Question: Essentially, the problem that I am experiencing is that the legend overlaps the gnuplot graph that I am trying to plot as illustrated in the following diagram.

Following is the command that I am using to plot the data.
'''
> set log y
> plot "datafile1.txt" using 2:4 with lines,
"datafile1.txt" using 2:6 with lines,
"datafile2.txt" using 2:4 with lines,
"datafile2.txt" using 2:6 with lines
'''
Following is a portion of the data file 1 I am using to plot the data.
'''
Dimension: 259 Timing: 36111 seconds, 9 seconds
Dimension: 260 Timing: 37860 seconds, 9 seconds
Dimension: 261 Timing: 39477 seconds, 6 seconds
Dimension: 262 Timing: 41215 seconds, 5 seconds
Dimension: 263 Timing: 41827 seconds, 5 seconds
Dimension: 264 Timing: 42738 seconds, 11 seconds
Dimension: 265 Timing: 42972 seconds, 14 seconds
Dimension: 266 Timing: 44138 seconds, 10 seconds
Dimension: 267 Timing: 45210 seconds, 11 seconds
Dimension: 268 Timing: 46508 seconds, 9 seconds
Dimension: 269 Timing: 51120 seconds, 15 seconds
Dimension: 270 Timing: 49352 seconds, 6 seconds
Dimension: 271 Timing: 50456 seconds, 9 seconds
Dimension: 272 Timing: 52379 seconds, 16 seconds
Dimension: 273 Timing: 52354 seconds, 16 seconds
'''
Following is a portion of the data file 2 I am using to plot the data.
'''
Dimension: 269 Timing: 32507 seconds, 2 seconds
Dimension: 270 Timing: 33064 seconds, 4 seconds
Dimension: 271 Timing: 33590 seconds, 6 seconds
Dimension: 272 Timing: 33703 seconds, 3 seconds
Dimension: 273 Timing: 34616 seconds, 3 seconds
Dimension: 274 Timing: 36113 seconds, 4 seconds
Dimension: 275 Timing: 36477 seconds, 4 seconds
Dimension: 276 Timing: 37000 seconds, 2 seconds
Dimension: 277 Timing: 37872 seconds, 3 seconds
Dimension: 278 Timing: 42290 seconds, 6 seconds
Dimension: 279 Timing: 39862 seconds, 7 seconds
Dimension: 280 Timing: 40184 seconds, 7 seconds
Dimension: 281 Timing: 41229 seconds, 4 seconds
Dimension: 282 Timing: 43221 seconds, 3 seconds
Dimension: 283 Timing: 42706 seconds, 7 seconds
'''
Any help or advice on how to overcome this would be appreciated.
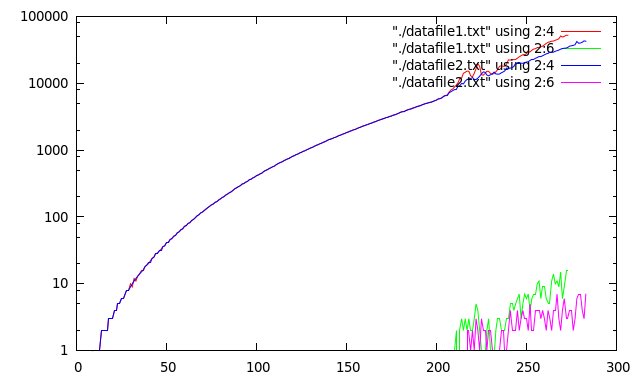
Answer: If you want to turn it off altogether:
'''
gnuplot> set nokey
'''
If you want to move the legend, you can do this with
'''
gnuplot> set key left top
'''
to move it to the top left. If you want to give the lines more meaningful names in the legend, use the 'title' keyword when generating the plot:
'''
gnuplot> plot "datafile1.txt" using 2:4 with lines title "data",
....
'''